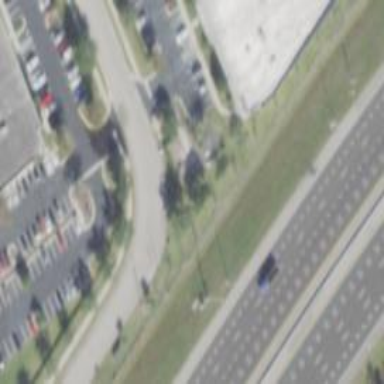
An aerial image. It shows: Asphalt unclassified road with sidewalk on the left.